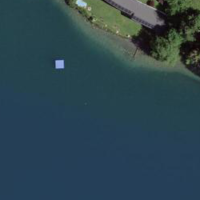
EUNIS habitat code: 14
Species observed at this site:
Cyanistes caeruleus
Oxidus gracilis
Dendrocopos major
Aythya fuligula
Aegithalos caudatus
Buteo buteo
Carduelis carduelis
Columba palumbus
Chroicocephalus ridibundus
Muscicapa striata
Turdus merula
Parus major
Dryocopus martius
Pica pica
Phoenicurus ochruros
Sitta europaea
Picus viridis
Corvus corax
Motacilla alba